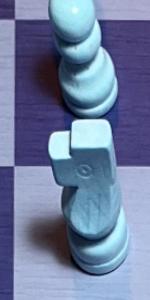
Label: Knight_White